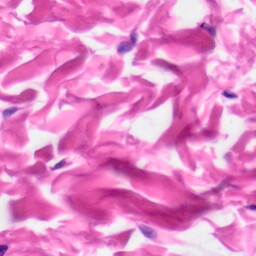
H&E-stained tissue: Skin